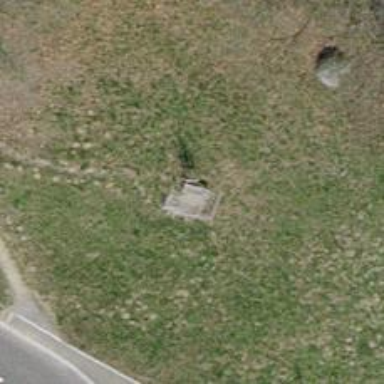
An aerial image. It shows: Brown bench.